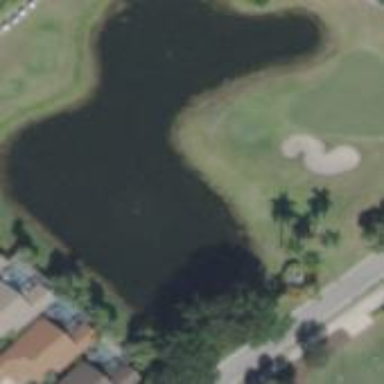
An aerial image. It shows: Water hazard in golf course. The hazard is natural water feature.